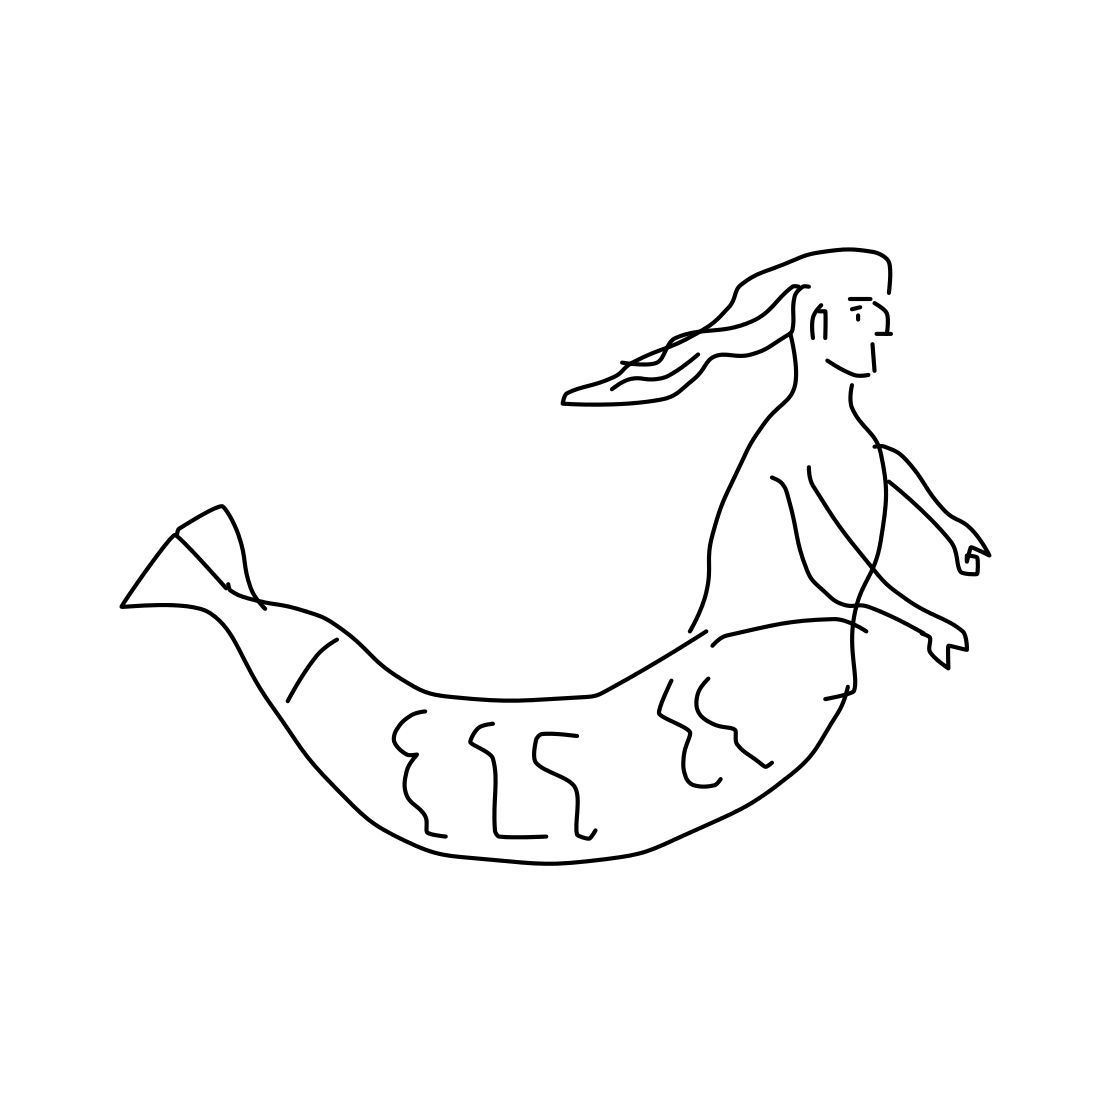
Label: mermaid